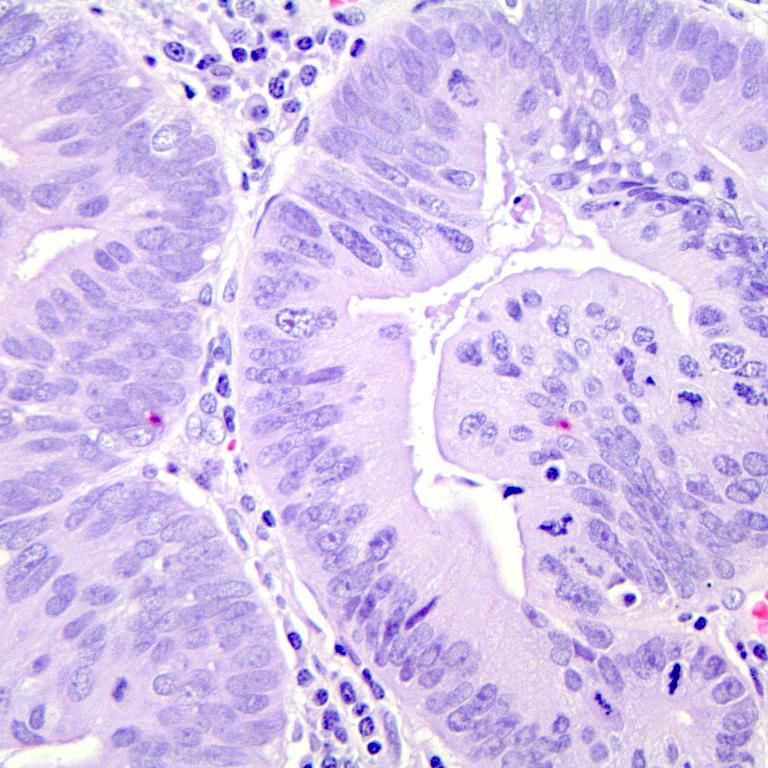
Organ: colon
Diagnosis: adenocarcinomas